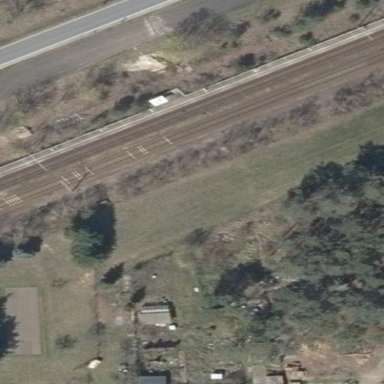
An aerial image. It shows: Platform for public transport and railway.